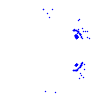
Particle: electron